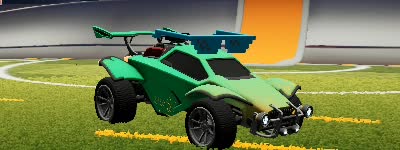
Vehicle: octane